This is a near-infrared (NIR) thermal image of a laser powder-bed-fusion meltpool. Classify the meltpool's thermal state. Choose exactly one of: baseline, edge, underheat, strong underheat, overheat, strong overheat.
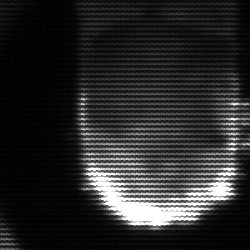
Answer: baseline